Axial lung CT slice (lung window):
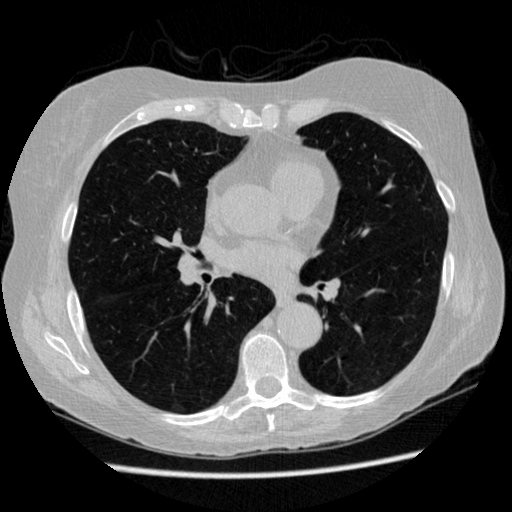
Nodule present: no